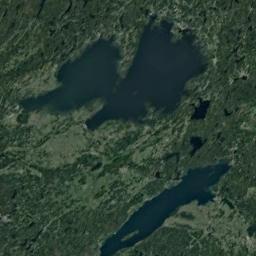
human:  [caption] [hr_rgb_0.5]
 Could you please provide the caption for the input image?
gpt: There are many trees around the lake .

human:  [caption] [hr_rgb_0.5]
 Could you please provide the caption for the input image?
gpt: Some lakes of different sizes lie in the dense forest and the water is deep green .

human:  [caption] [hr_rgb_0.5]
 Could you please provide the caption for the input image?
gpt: There is a path over the lake in the picture .

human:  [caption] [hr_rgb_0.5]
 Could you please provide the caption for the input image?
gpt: Two blue lakes surrounded by forest .

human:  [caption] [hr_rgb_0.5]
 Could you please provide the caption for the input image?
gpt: There are green forests and meadows around the lakes .